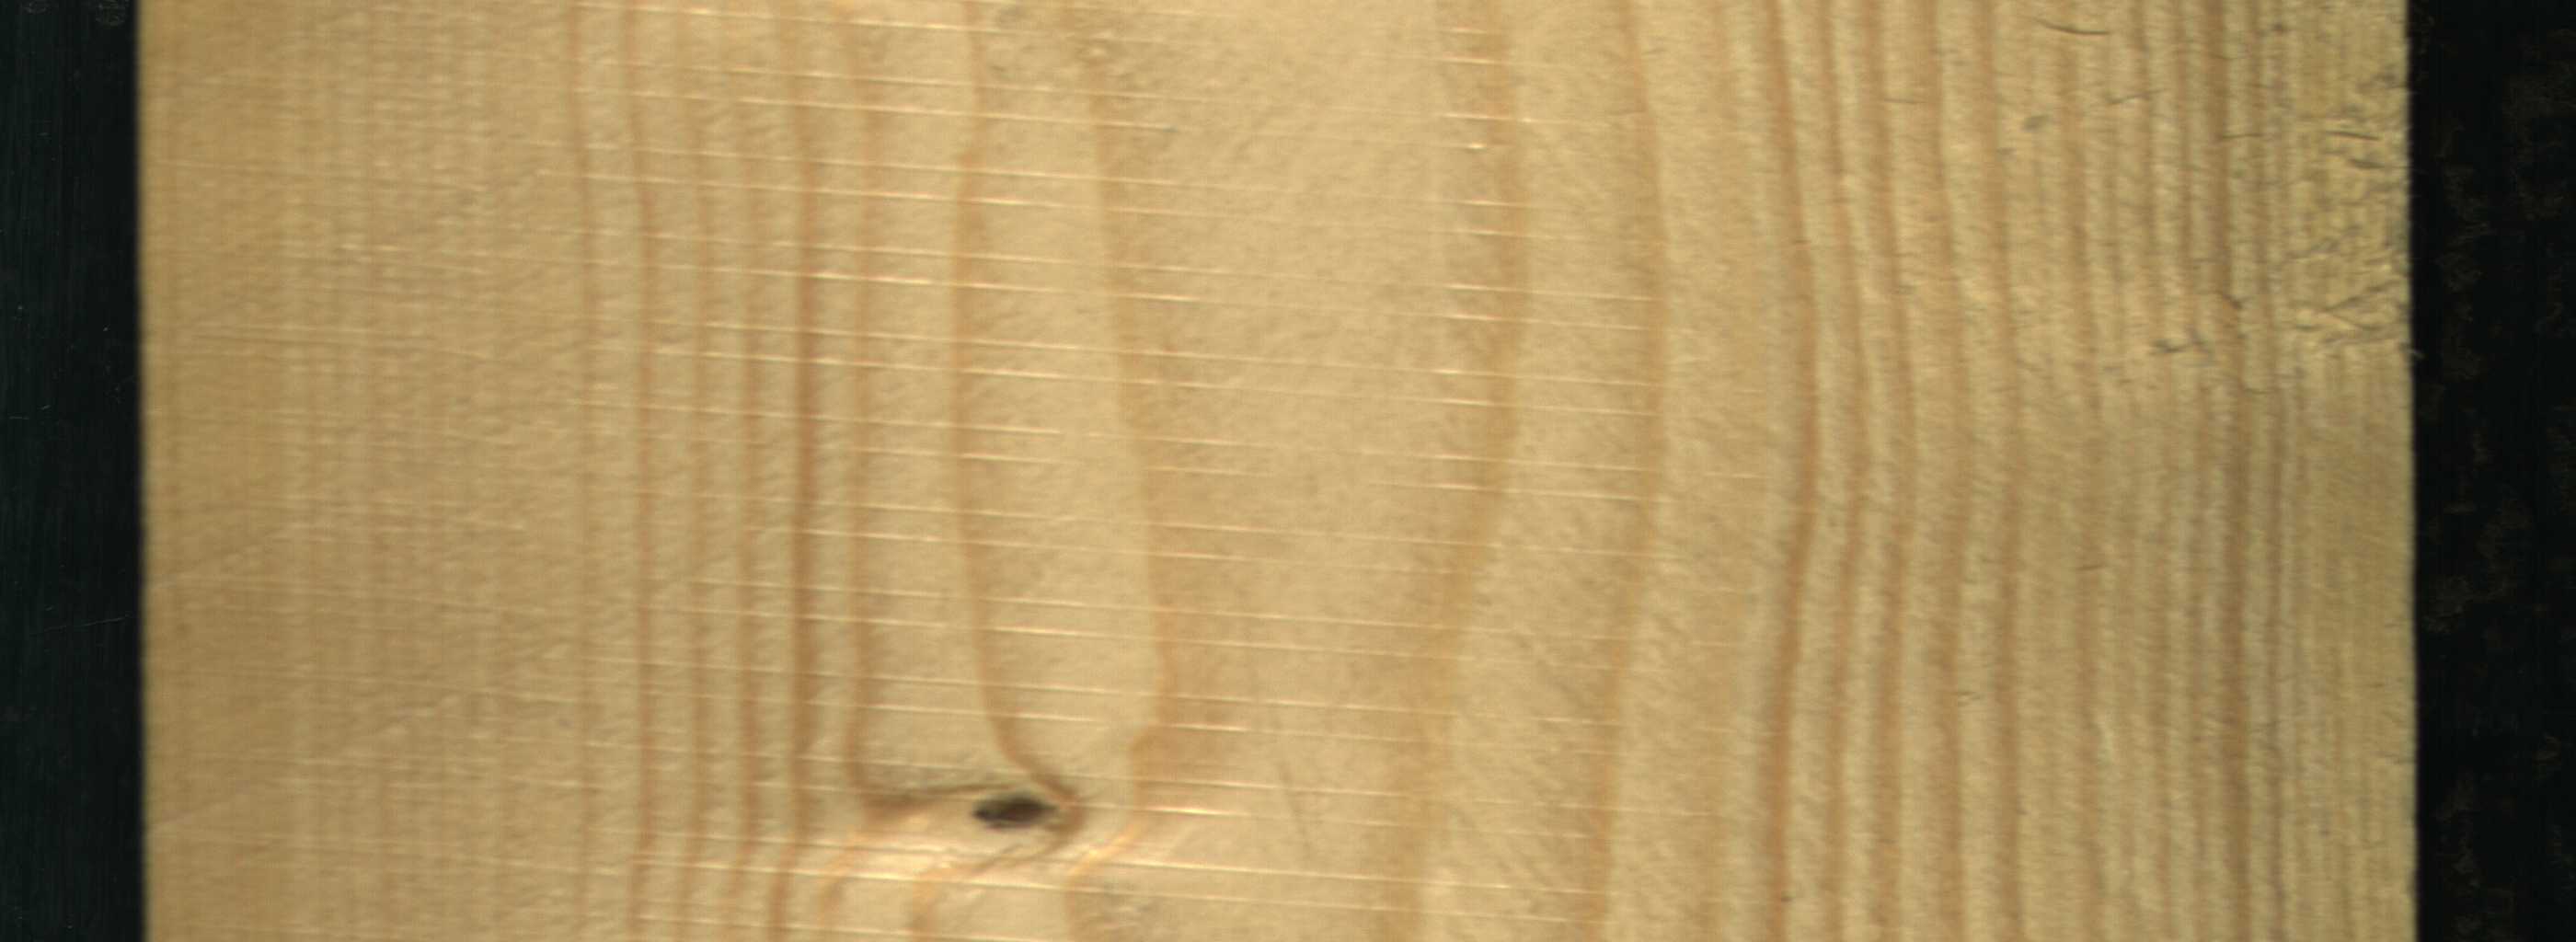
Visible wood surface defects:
Live_Knot